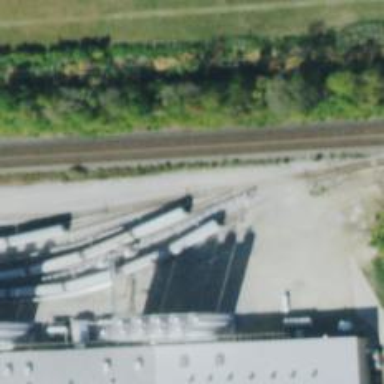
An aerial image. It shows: Railway spur service.